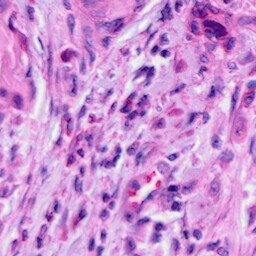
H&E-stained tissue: Cervix